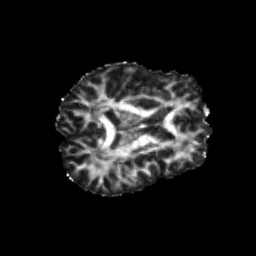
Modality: FA
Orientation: axial
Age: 26
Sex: male
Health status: healthy
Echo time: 0.074 s